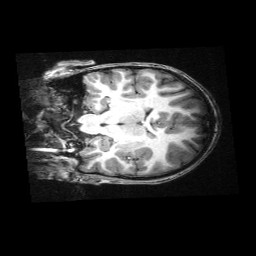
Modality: T1w
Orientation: coronal
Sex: male